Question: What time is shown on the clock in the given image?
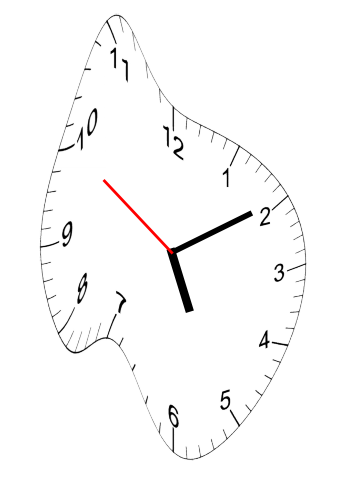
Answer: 05:09:50